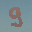
Label: 9